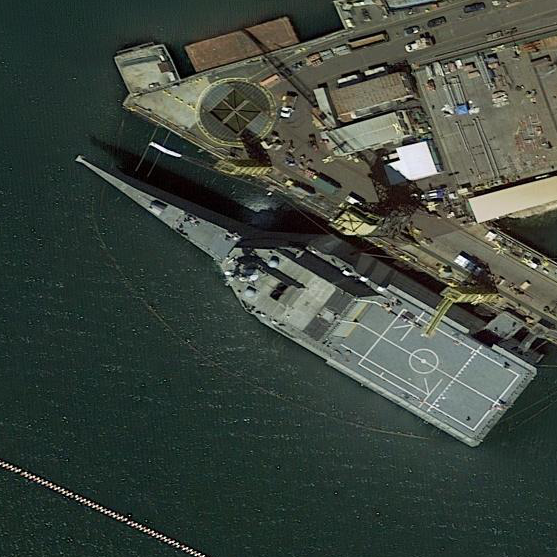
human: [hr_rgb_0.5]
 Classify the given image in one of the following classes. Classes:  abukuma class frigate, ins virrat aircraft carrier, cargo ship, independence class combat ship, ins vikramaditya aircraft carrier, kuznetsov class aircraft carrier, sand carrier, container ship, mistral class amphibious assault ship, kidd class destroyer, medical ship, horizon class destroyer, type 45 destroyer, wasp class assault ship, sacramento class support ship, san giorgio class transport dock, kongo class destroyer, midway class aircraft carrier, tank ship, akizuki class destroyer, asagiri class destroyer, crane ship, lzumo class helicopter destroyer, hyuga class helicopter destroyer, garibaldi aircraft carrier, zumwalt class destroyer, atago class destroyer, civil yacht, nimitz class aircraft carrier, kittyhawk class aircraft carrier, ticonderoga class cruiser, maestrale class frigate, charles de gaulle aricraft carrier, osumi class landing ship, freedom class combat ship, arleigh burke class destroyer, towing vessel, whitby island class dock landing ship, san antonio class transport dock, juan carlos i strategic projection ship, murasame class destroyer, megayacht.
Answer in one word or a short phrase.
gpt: Independence class combat ship